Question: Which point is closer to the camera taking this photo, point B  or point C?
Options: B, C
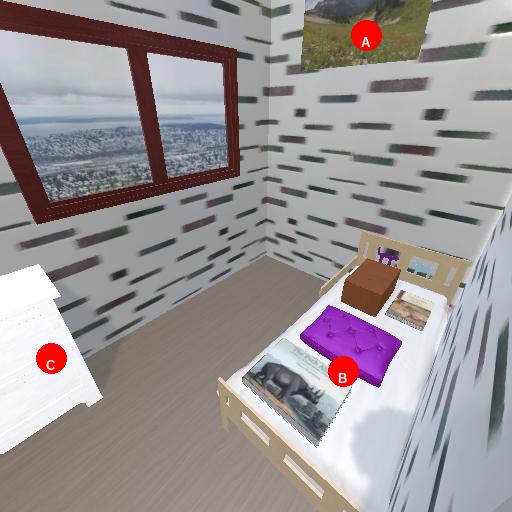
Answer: B